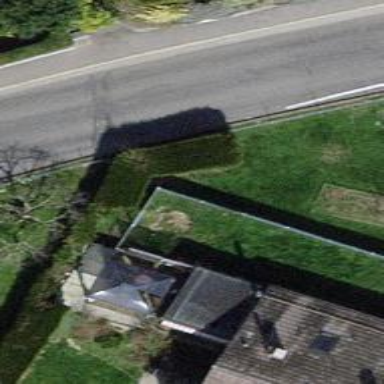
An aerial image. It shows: Hedge barrier.